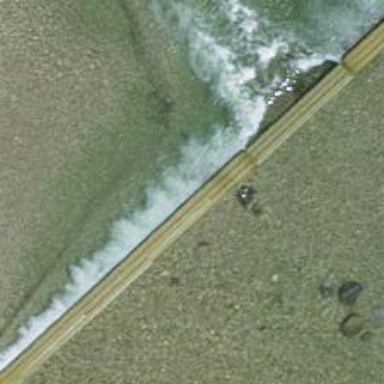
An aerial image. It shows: Weir in waterway.